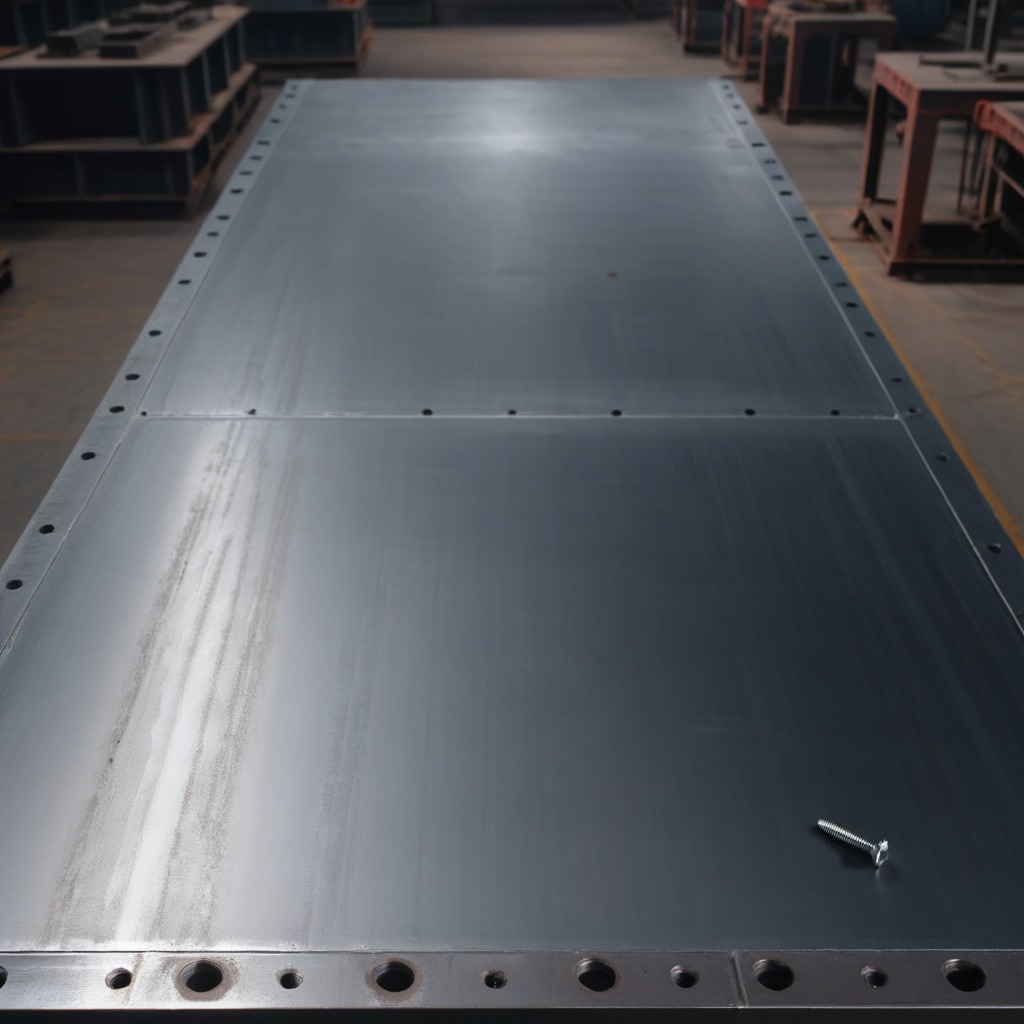
A metal screw is lying on a cold steel table in a mining workshop.